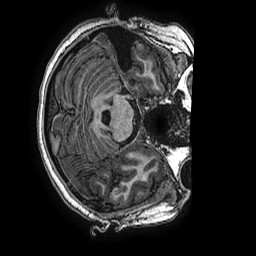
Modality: T1w
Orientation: axial
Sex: female
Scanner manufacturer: ge
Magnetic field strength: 3 T
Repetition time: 0.00766 s
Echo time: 0.003476 s